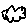
Label: cloud